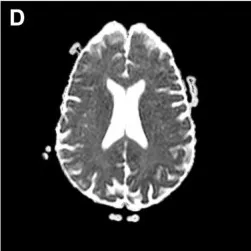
With ADC hypointensity. Over the corresponding cortex.
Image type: radiology (mri)